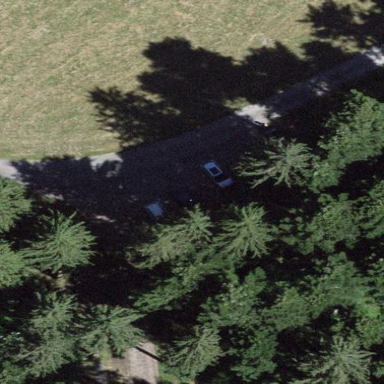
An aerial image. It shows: Parking area with fine gravel surface.